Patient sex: F
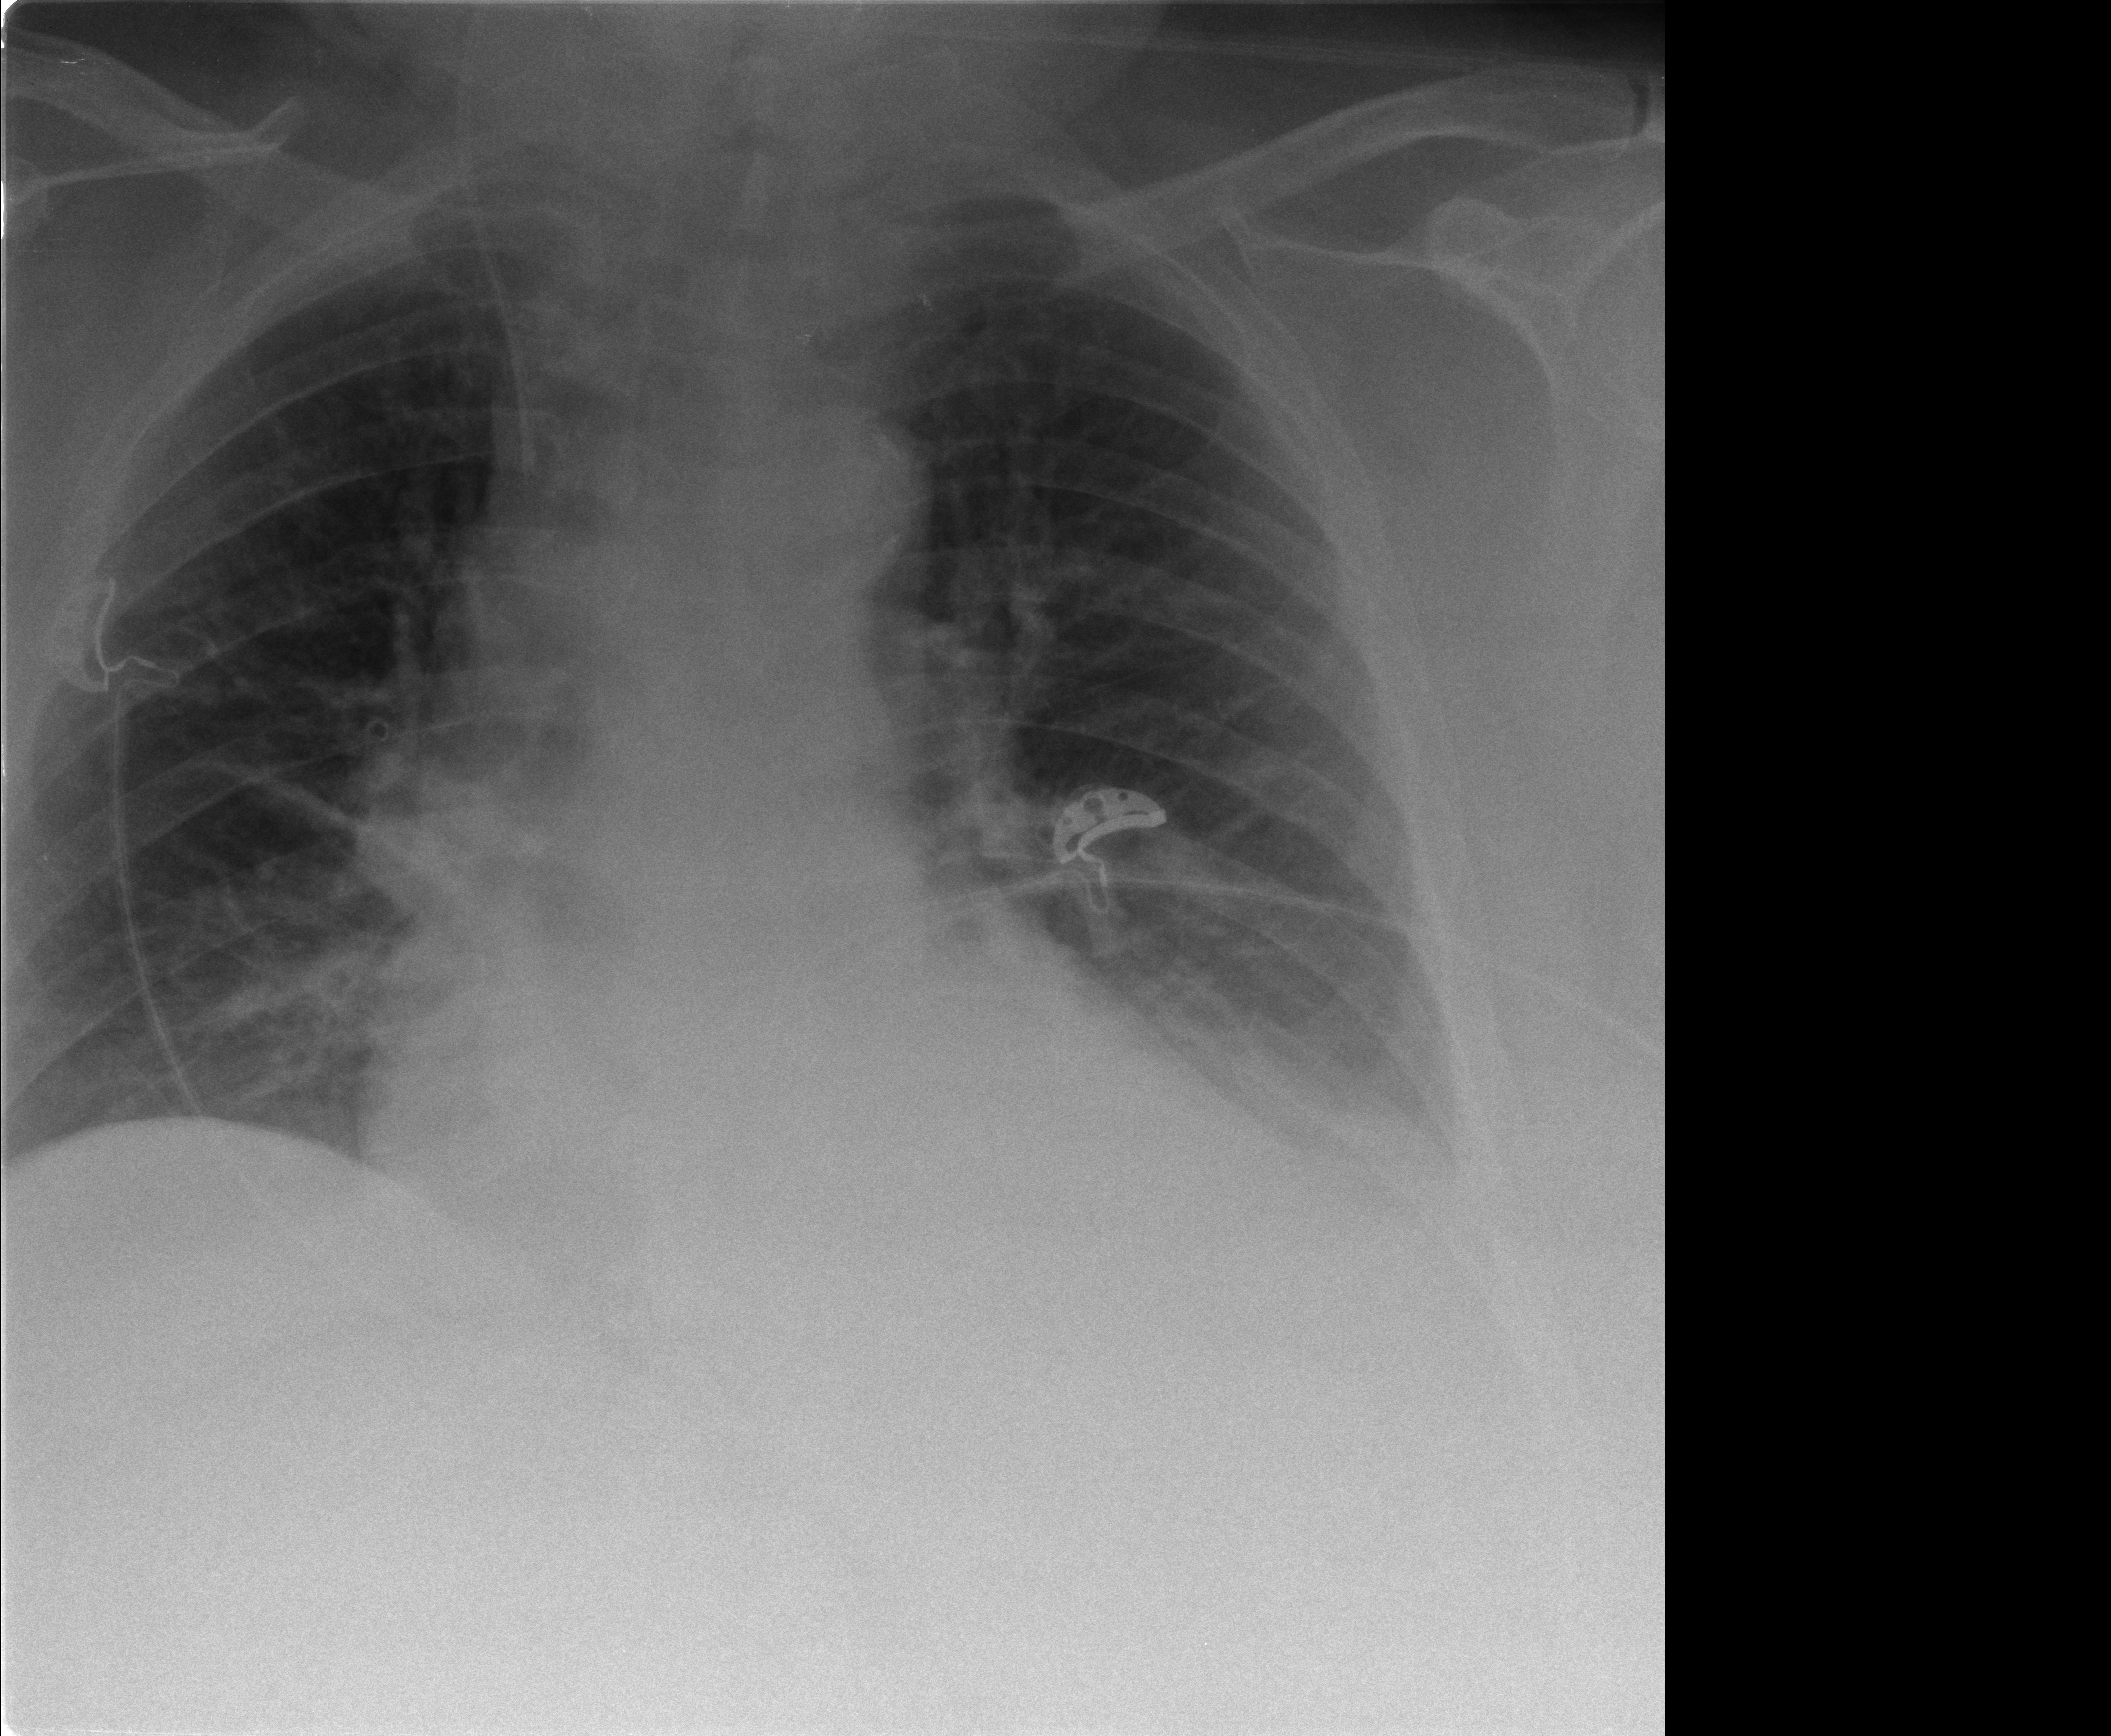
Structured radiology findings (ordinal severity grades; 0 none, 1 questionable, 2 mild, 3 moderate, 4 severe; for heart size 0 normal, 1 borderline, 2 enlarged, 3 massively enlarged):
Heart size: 2
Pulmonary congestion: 0
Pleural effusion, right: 0
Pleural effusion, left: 2
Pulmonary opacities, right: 0
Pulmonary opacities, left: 0
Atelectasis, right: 0
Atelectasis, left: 2